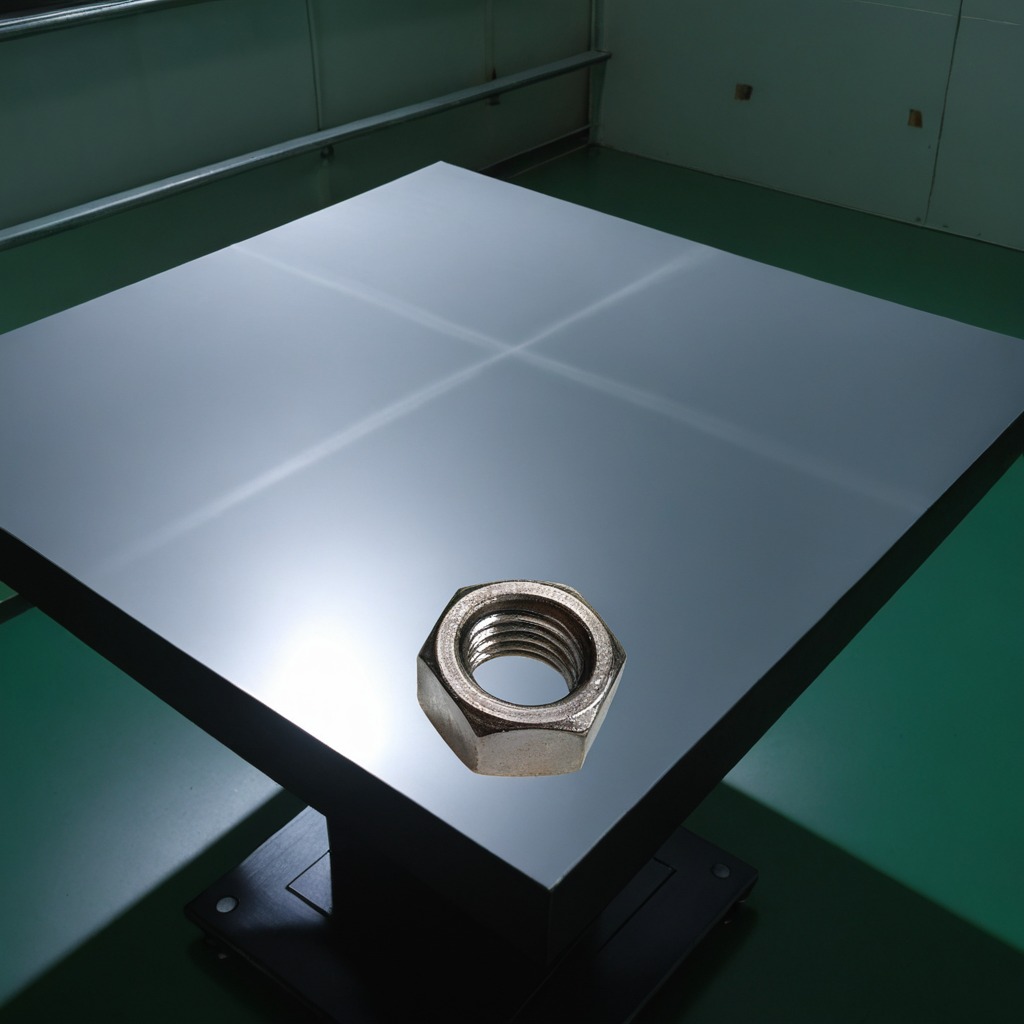
A metal nut is lying on the clean empty table in a railway signal maintenance room lit by harsh overhead fluorescents.